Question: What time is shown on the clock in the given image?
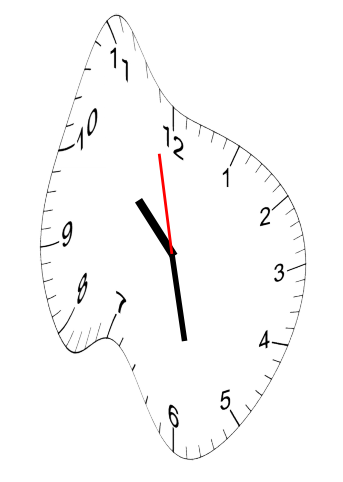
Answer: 10:27:58